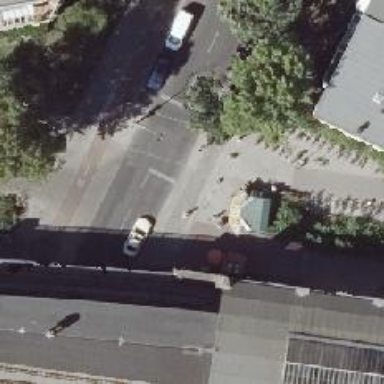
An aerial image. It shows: Road with traffic signals indicating pedestrian crossing.